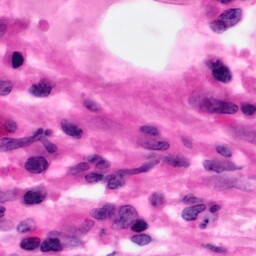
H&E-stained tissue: Pancreatic